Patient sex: M
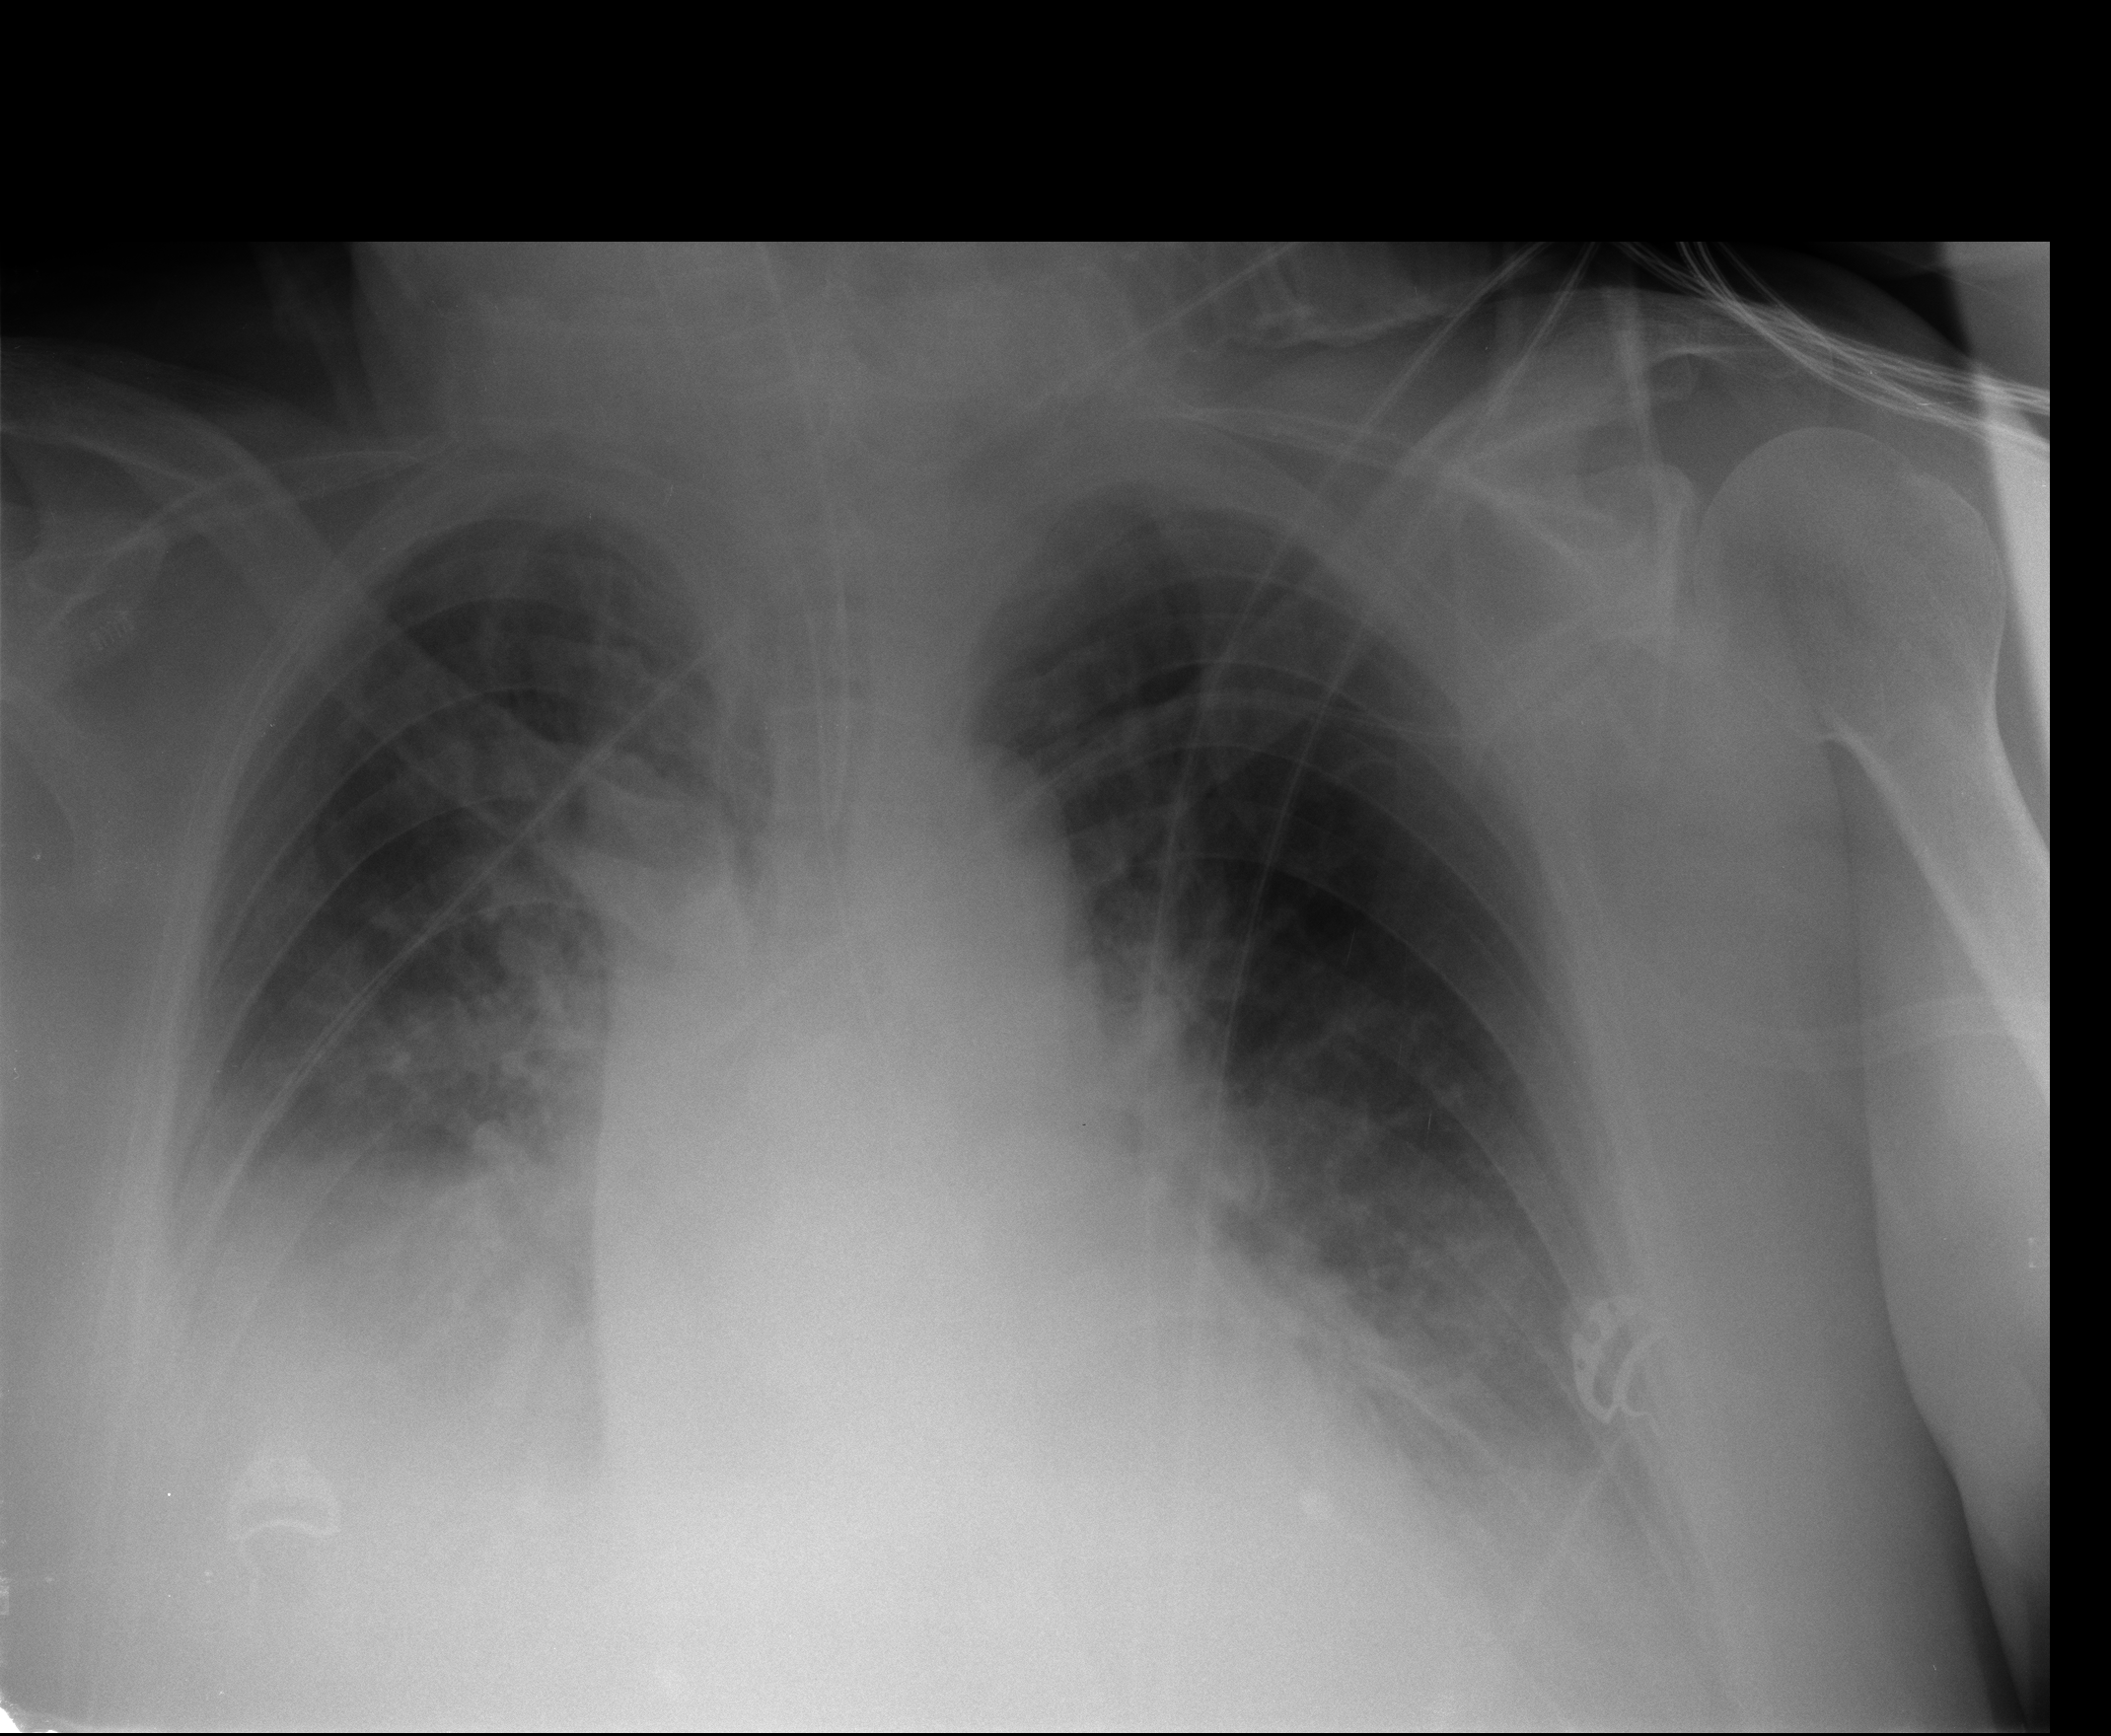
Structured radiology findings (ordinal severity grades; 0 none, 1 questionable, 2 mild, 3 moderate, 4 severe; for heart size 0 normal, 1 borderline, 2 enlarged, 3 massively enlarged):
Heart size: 2
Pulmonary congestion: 2
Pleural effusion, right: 1
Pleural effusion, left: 0
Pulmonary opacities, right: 0
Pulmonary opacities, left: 1
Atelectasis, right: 2
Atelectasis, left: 2